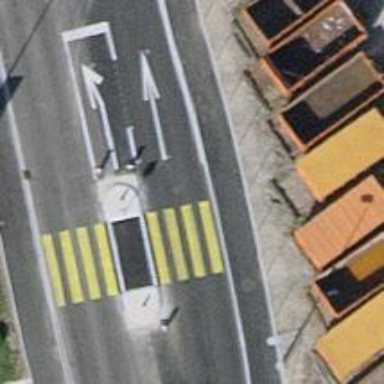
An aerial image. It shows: Uncontrolled crossing with island and markings.